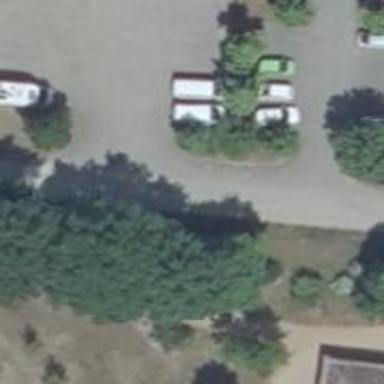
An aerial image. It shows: Evergreen broadleaved tree.